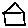
Label: house